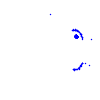
Particle: pion